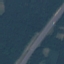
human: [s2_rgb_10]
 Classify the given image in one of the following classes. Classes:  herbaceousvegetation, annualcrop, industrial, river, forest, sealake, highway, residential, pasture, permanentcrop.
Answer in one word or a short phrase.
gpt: Highway